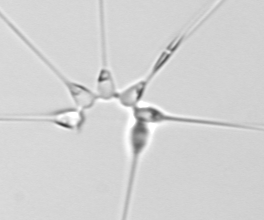
Label: Asterionellopsis_glacialis